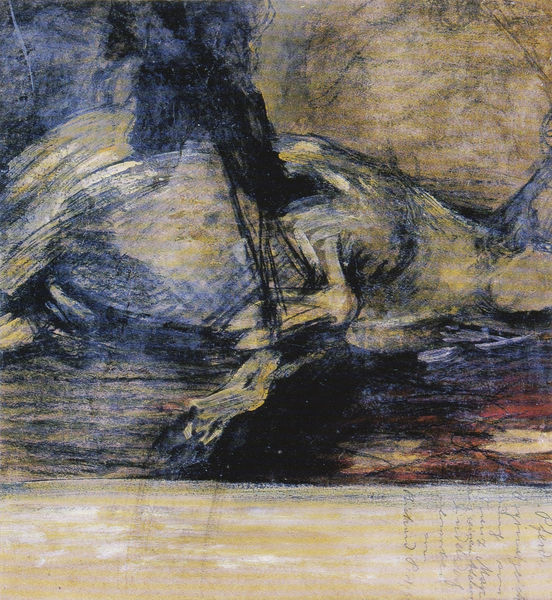
Titel: Geschlachteter Stier
Künstler: Franz Marc
Standort: Hannover
Institution: Privatbesitz
Schlagwörter: baum, blau, dunkel, felsen, fuß, gemälde, himmel, kopf, körper, meer, schatten, wasser, weiß, wolken, wunde, aquarell, fluss, gelb, landschaft, ocker, see, ufer, abend, ausschnitt, bewegung, braun, geste, grau, hell, kreide, licht, nacht, pastell, schwarz, skizze, zeichnung, hund, rot, tier, beige, expressionismus, malerei, böse, leiche, schädel, tod, tot, hals, öl, pastos, boden, figur, pferd, reiter, rund, stilleben, beine, hellblau, huf, hufe, sattel, schnell, schwanz, bein, füße, schiff, schrift, strand, wellen, papier, liegen, düster, bogen, studie, abstrakt, modern, farbe, formen, graphik, kuh, rind, wasserfarbe, rand, krieg, schlacht, sturm, wild, duktus, dunkelblau, detail, finster, dunkelrot, deutsch, bauch, geschlecht, liegend, striche, abstraktion, umriss, bögen, penis, halterung, tusche, memento mori, blut, geschlachtet, lamm, metzger, schaf, schlachten, schlachter, unterschrift, expressionistisch, form, druck, seite, text, strich, dynamik, beschriftung, entwurf, pinselstrich, hufen, rotten, fleck, skelett, leib, verwischt, lache, ausgestreckt, sterben, blua, expressiv, seuche, sturz, abgeknickt, fleckig, taubengrau, weinrot, verwundet, stier, lämmchen, ziege, blauer reiter, hengst, galopp, klauen, gel, kratzer, klaue, kratzen, pastel, franz marc, marc, blaue reiter, auf der seite, aufgedunsen, gestürztes pferd, marineblau, paarhufer, wischen, äl, kadaver, weiiß, schwazr, verrotten, 20. jahrhundert, blauf, pferdeleiche, kreisw